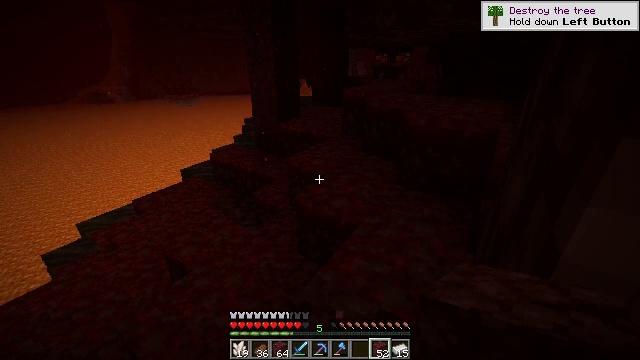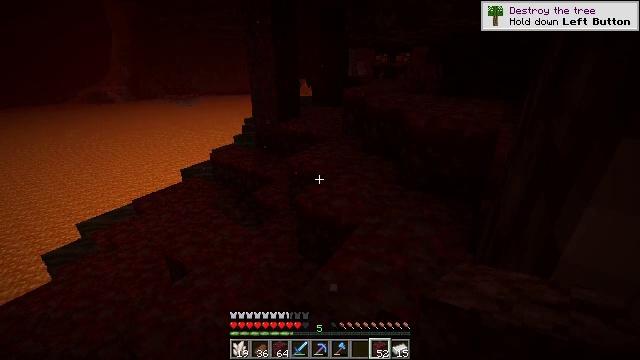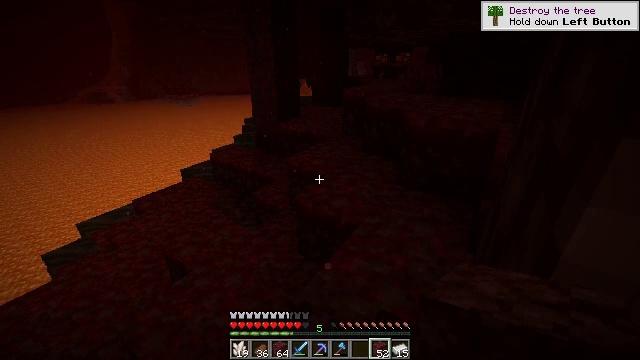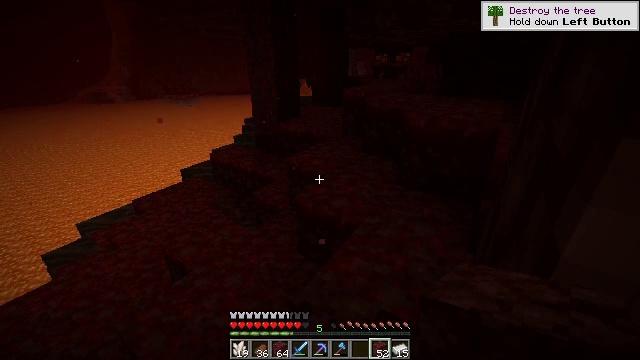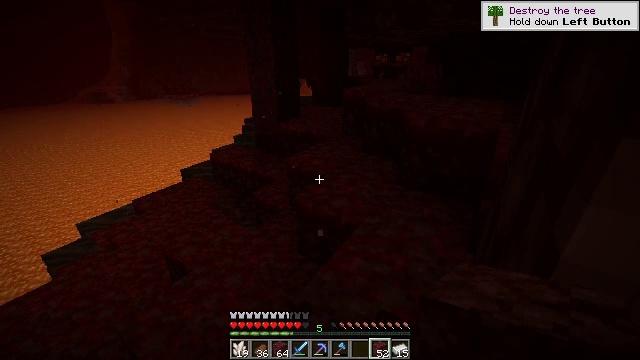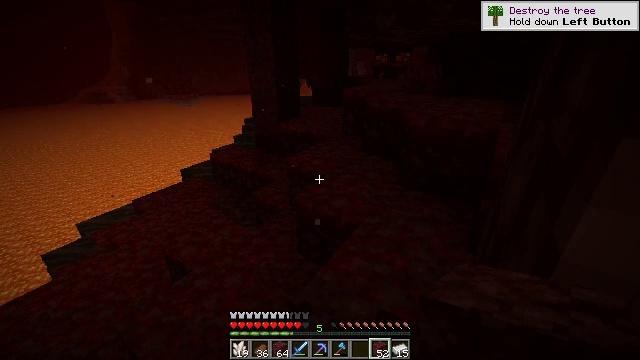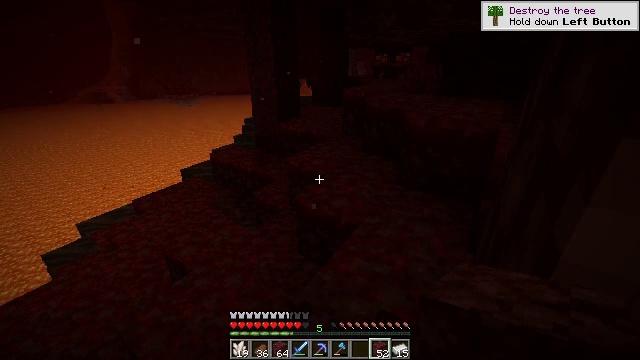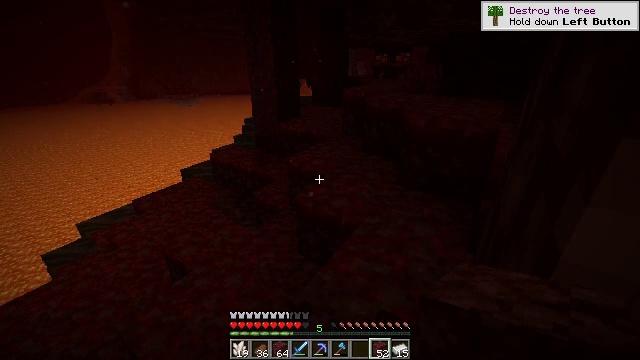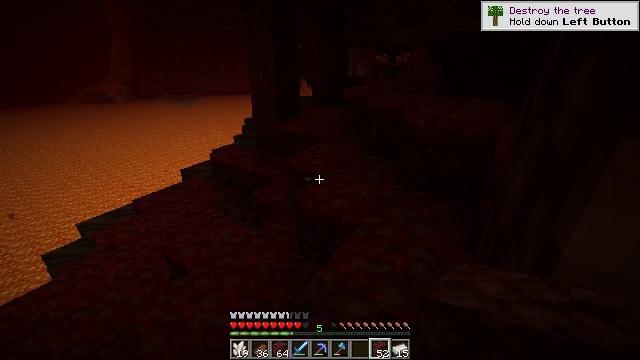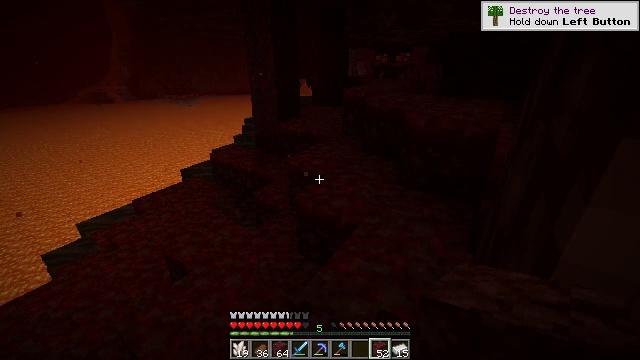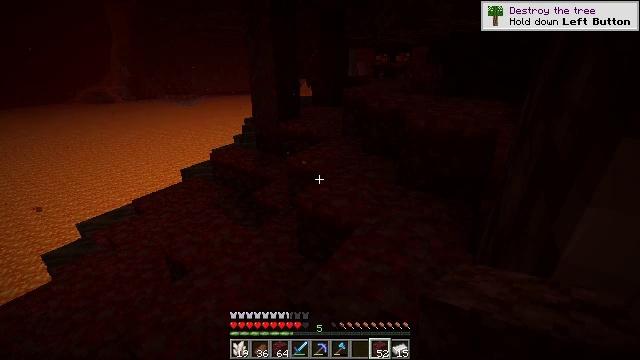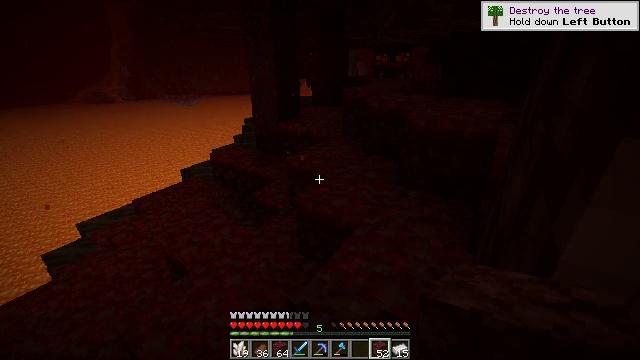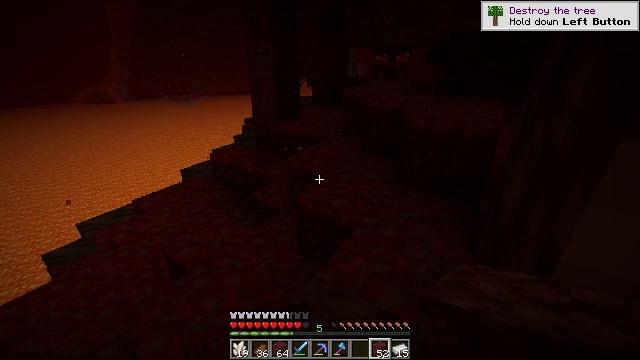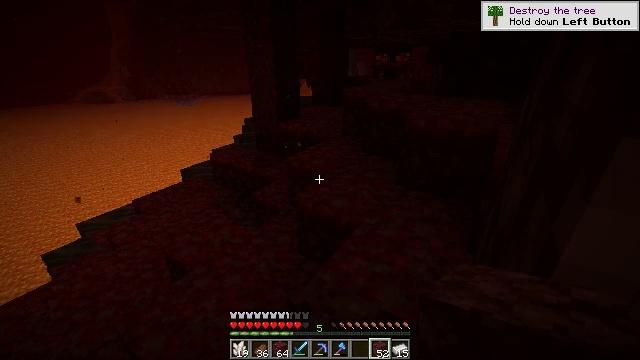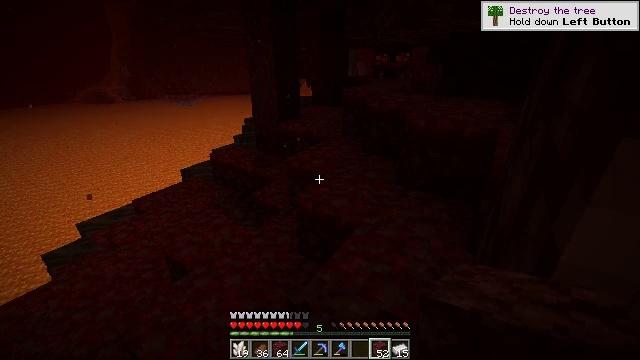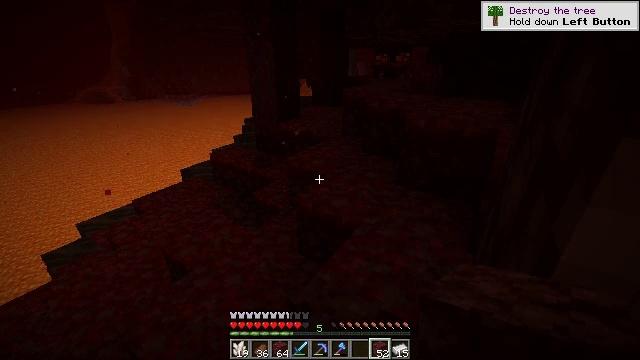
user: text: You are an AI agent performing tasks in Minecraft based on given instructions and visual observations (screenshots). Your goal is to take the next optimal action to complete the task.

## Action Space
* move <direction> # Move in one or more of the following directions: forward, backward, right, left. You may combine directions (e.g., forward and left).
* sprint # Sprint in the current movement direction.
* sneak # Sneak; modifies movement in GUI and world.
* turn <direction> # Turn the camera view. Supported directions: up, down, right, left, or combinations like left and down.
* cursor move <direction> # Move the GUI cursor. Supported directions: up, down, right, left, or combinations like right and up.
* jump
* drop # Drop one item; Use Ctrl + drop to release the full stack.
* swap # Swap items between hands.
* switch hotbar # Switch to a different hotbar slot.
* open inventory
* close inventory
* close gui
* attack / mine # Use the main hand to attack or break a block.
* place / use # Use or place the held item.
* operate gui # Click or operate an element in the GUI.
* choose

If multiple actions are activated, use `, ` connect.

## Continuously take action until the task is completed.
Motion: motion action
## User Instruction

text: Gather the nether wart block from a crimson forest.
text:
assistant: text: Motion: no_op
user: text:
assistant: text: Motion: no_op
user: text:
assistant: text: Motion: no_op
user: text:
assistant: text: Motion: no_op
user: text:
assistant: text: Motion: no_op
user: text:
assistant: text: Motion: no_op
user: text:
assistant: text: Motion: no_op
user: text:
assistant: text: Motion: no_op
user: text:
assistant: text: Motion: no_op
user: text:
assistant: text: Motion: no_op
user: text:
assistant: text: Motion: no_op
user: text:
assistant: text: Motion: no_op
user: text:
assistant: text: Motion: no_op
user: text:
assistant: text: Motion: no_op
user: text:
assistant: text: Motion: no_op
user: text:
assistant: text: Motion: no_op
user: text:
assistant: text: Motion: no_op
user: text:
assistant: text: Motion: no_op
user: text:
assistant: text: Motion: no_op
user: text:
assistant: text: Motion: no_op
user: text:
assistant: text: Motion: no_op
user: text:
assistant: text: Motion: no_op
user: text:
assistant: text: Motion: no_op
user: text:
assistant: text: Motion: no_op
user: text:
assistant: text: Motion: no_op
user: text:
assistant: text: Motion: no_op
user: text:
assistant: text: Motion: no_op
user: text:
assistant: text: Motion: no_op
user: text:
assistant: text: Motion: no_op
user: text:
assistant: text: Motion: no_op